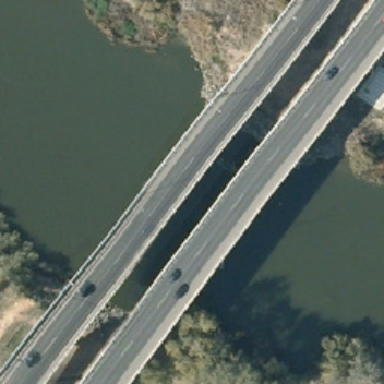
Two parallel bridges are on the river on one side of the river are some green trees .